Question: I have a simple page.
HTML and CSS are as follows.
'''
<body>
<div style="background-color:red;">
<div style="background-color:green; width:40%; float:left;">
LEFT
</div>
<div style="background-color:blue; width:60%; float:right;">
Lorem ipsum dolor sit amet, consectetuer adipiscing elit, sed diam nonummy nibh euismod tincidunt ut laoreet dolore magna aliquam erat volutpat. Ut wisi enim ad minim veniam, quis nostrud exerci tation ullamcorper suscipit lobortis nisl ut aliquip ex ea commodo consequat. Duis autem vel eum iriure dolor in hendrerit in vulputate velit esse molestie consequat, vel illum dolore eu feugiat nulla facilisis at vero eros et accumsan et iusto odio dignissim qui blandit praesent luptatum zzril delenit augue duis dolore te feugait nulla facilisi. Nam liber tempor cum soluta nobis eleifend option congue nihil imperdiet doming id quod mazim placerat facer possim assum. Typi non habent claritatem insitam; est usus legentis in iis qui facit eorum claritatem. Investigationes demonstraverunt lectores legere me lius quod ii legunt saepius. Claritas est etiam processus dynamicus, qui sequitur mutationem consuetudium lectorum. Mirum est notare quam littera gothica, quam nunc putamus parum claram, anteposuerit litterarum formas humanitatis per seacula quarta decima et quinta decima. Eodem modo typi, qui nunc nobis videntur parum clari, fiant sollemnes in futurum.
</div>
</div>
</body>
'''
The problem is that the contents of blue div come from php and it causes variable height of blue div. What I want, is to have the height of the left green div to be same as the height of blue div.
I've solved this one using jquery but can I achieve this one only with html and css?
Thanks.
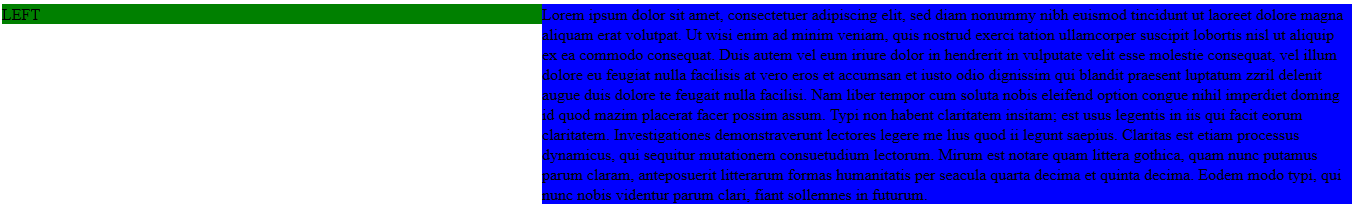
Answer: Don't float the elements, wrap the elements using a wrapper 'div', assign 'display: table;' to the wrapper element, and than assign 'display: table-cell;' to nested elements, that's all you need to achieve what you want to..
<URL>
'''
.wrap {
display: table;
width: 100%;
}
.wrap div.one, div.two {
display: table-cell;
width: 50%;
}
.wrap .one {
background: #f00;
}
.wrap .two {
background: #0f0;
}
'''